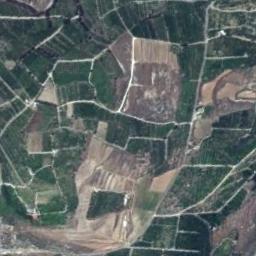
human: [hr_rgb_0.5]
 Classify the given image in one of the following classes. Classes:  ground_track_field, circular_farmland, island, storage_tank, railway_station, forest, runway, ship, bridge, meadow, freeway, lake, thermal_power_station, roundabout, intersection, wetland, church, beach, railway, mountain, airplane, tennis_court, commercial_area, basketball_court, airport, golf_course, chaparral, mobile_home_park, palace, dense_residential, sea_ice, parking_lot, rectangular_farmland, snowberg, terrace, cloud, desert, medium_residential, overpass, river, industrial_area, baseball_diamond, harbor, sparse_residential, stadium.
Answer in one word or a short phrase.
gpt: rectangular_farmland